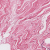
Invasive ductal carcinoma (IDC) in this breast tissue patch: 0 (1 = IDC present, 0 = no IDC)